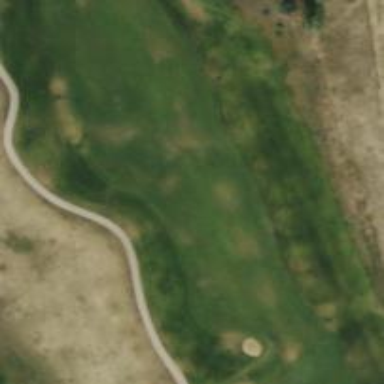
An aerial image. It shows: View of golf hole.